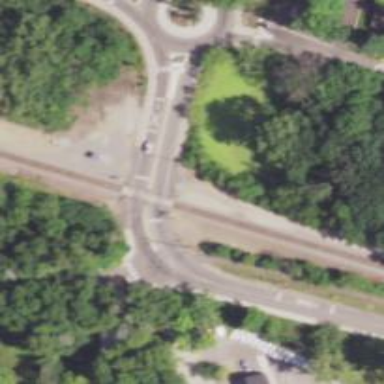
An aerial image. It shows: Crossing for the railway.